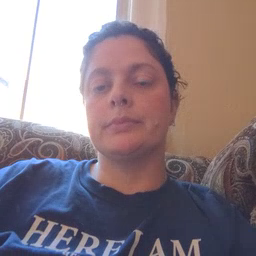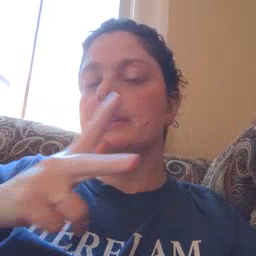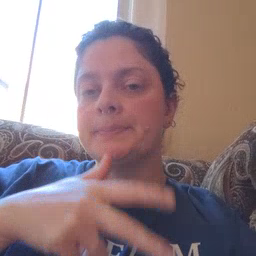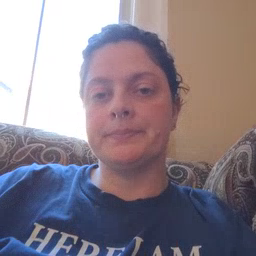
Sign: hen